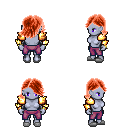
a pixel art fantasy rpg character, female body template, dark elf, purple skin, gold arm armor, magenta pants, red swoop hairstyle, bracelets, white slippers, four views (front, back, left, right), 2x2 character sprite sheet, small pixel art, hard edges, no anti-aliasing